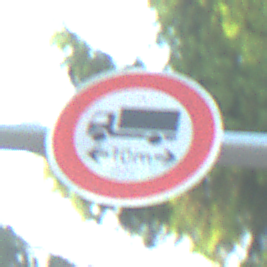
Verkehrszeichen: TatsaechlicheLaenge
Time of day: SunriseSunset
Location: Outdoor (Suburban)
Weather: PartlyCloudy
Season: NotSpecified
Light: Natural